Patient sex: F
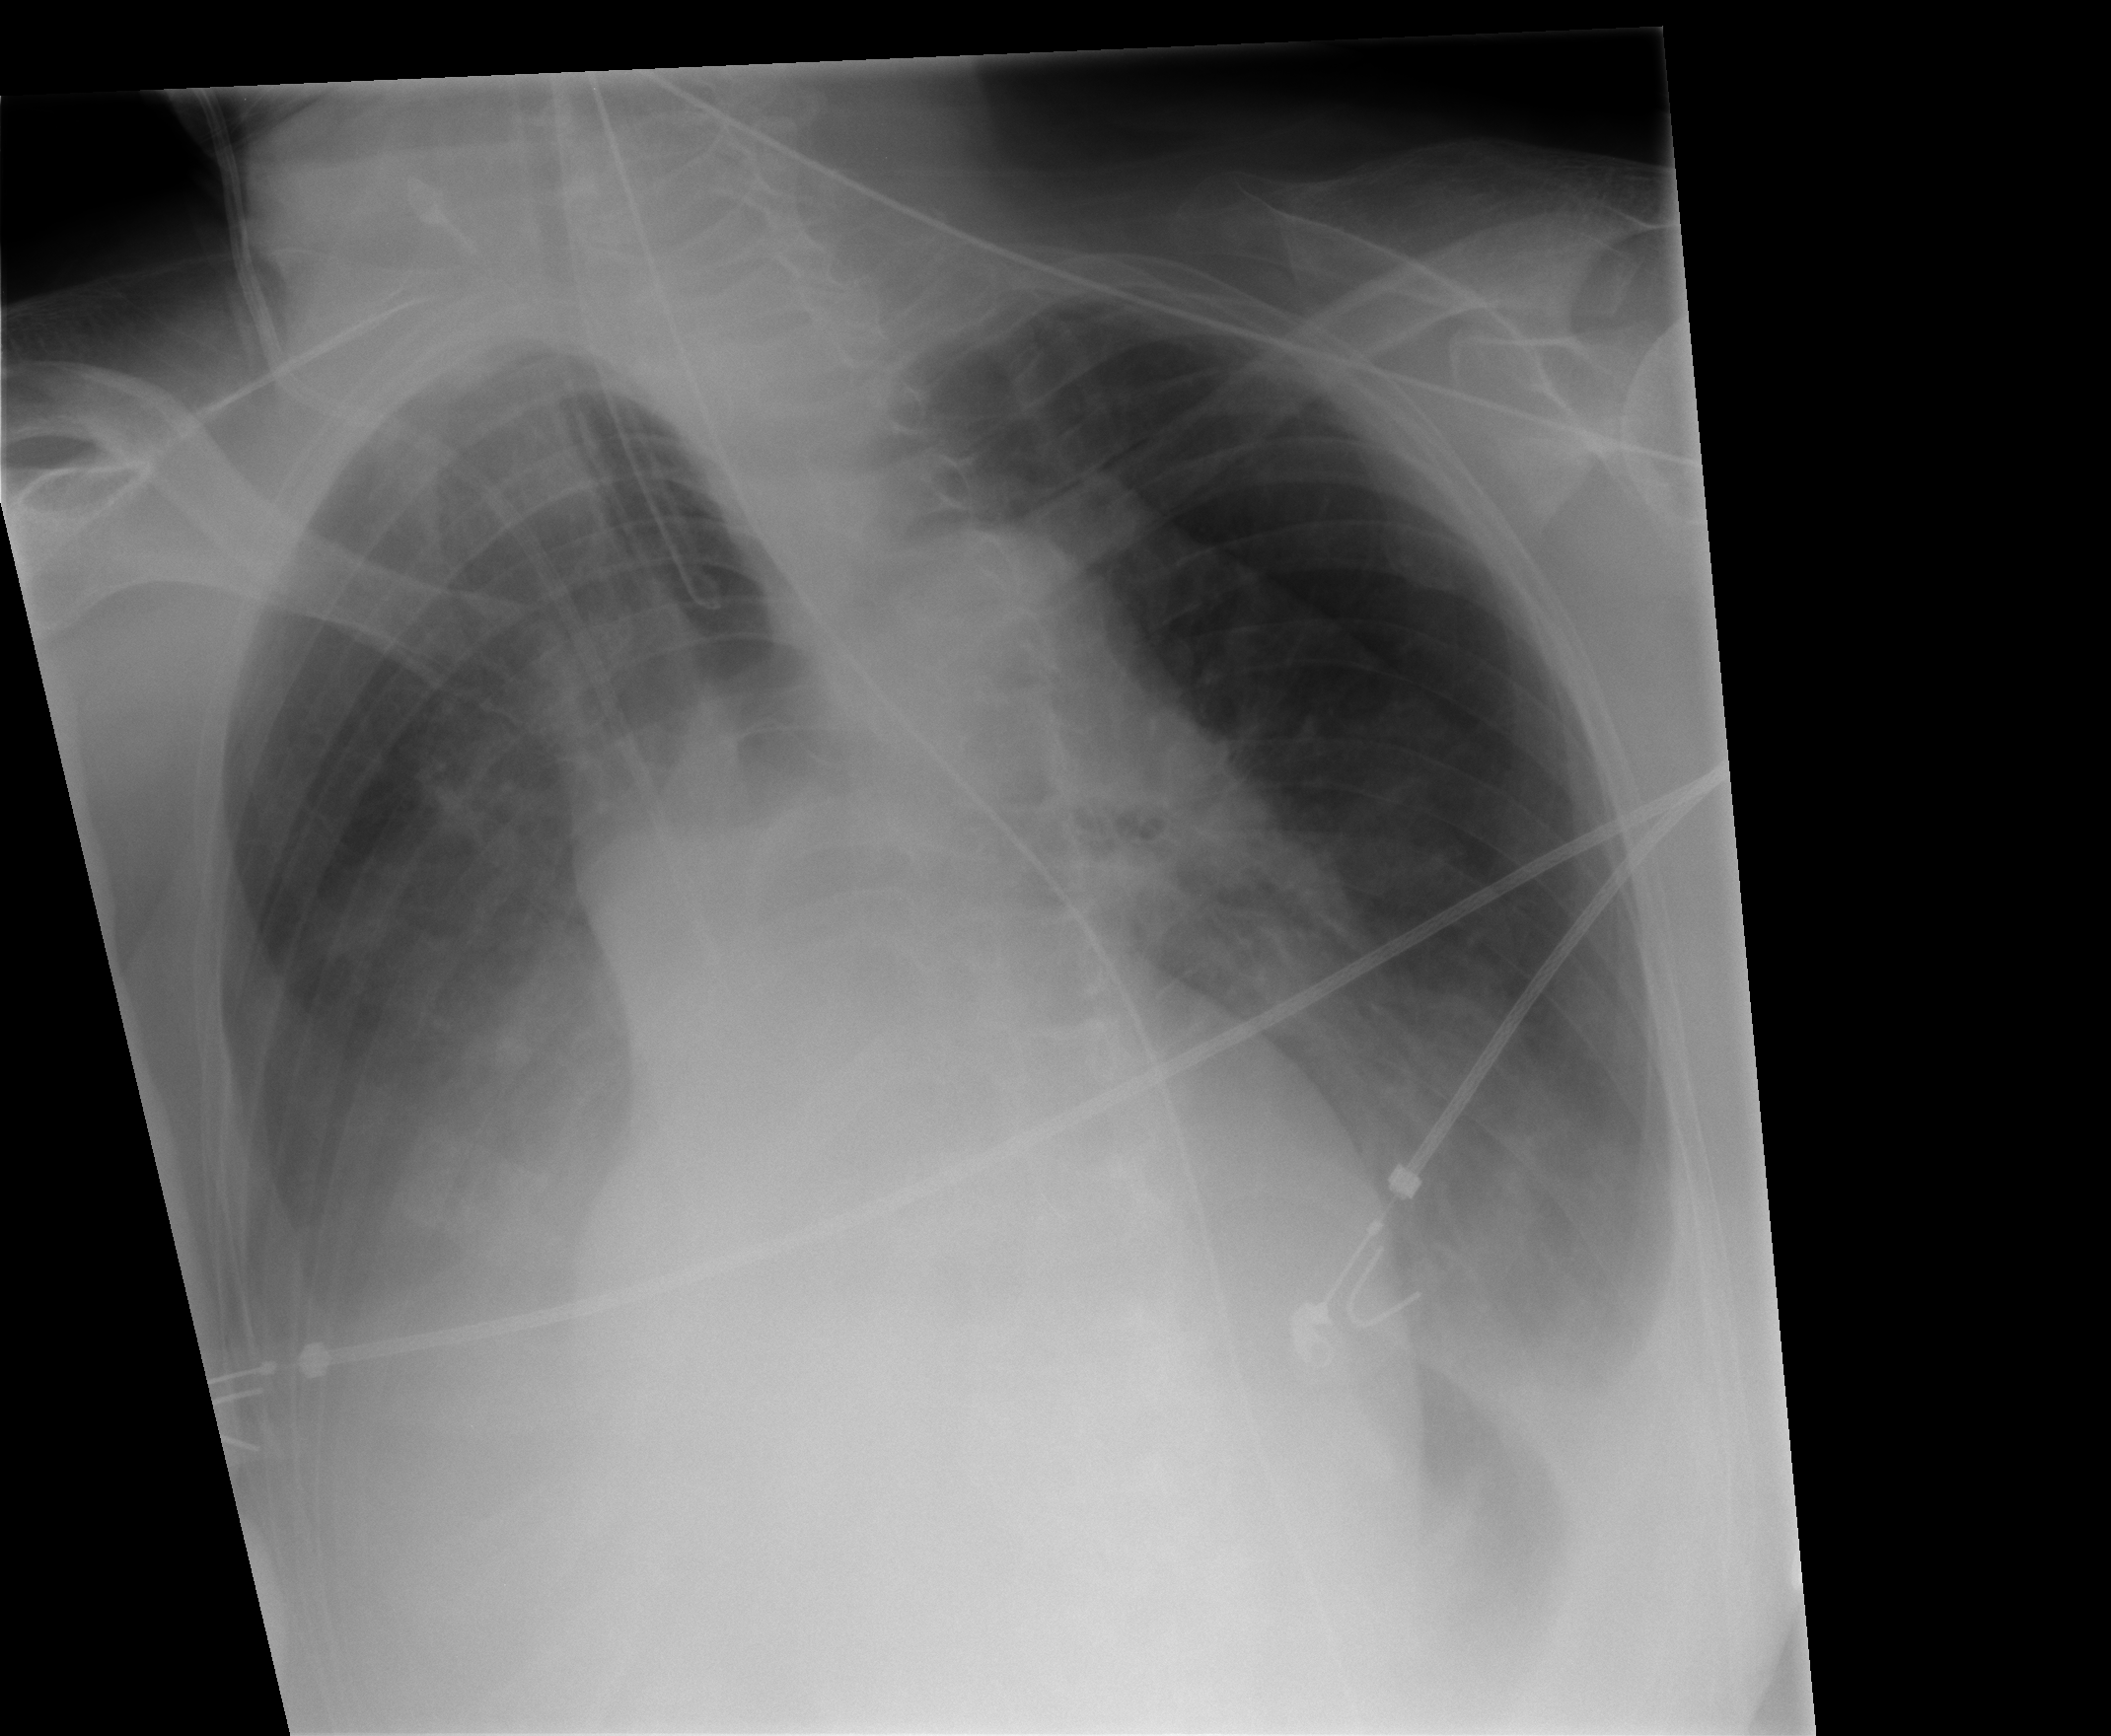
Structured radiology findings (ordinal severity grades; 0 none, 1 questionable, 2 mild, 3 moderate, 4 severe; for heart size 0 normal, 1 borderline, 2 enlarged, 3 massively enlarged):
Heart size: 1
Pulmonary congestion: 0
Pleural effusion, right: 2
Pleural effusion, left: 3
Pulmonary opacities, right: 0
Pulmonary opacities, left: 0
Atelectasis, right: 2
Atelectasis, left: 2